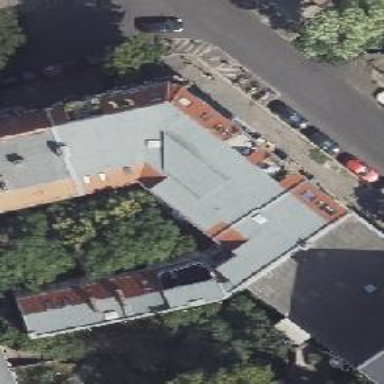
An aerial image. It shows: Saltbox shaped roof on apartment building.